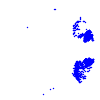
Particle: pion